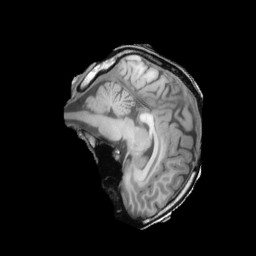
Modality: T1w
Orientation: sagittal
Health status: ill
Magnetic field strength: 3 T